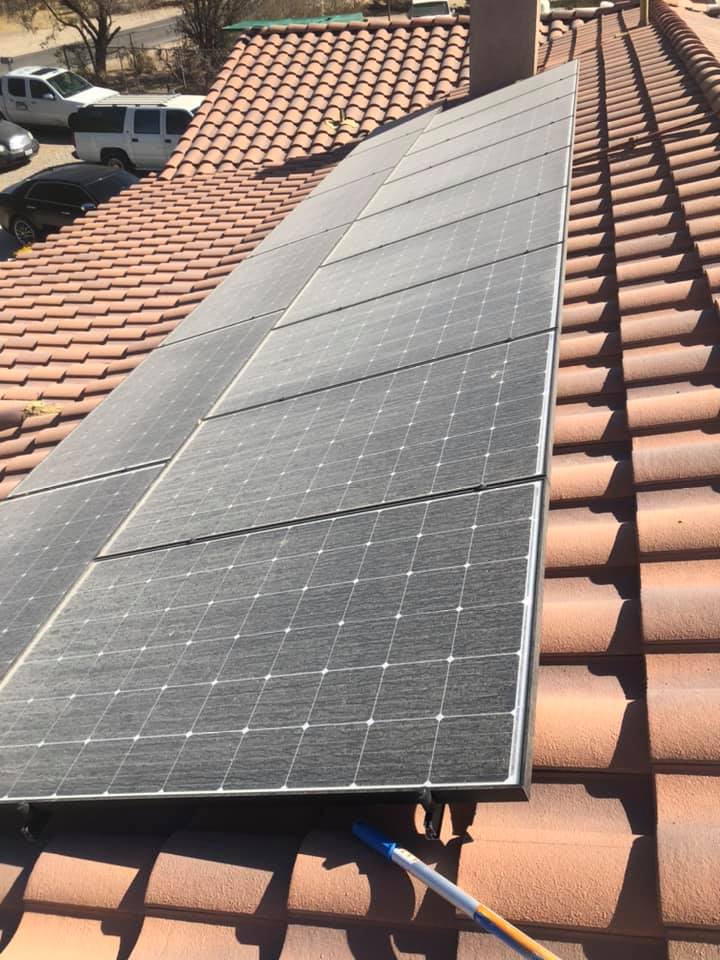
Label: Dusty